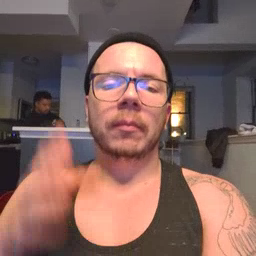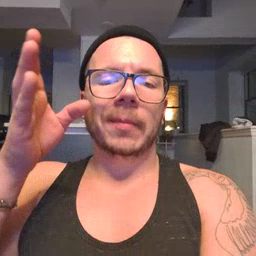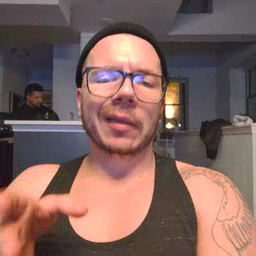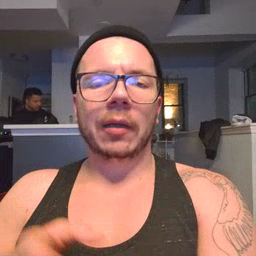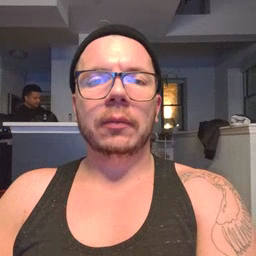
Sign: beside